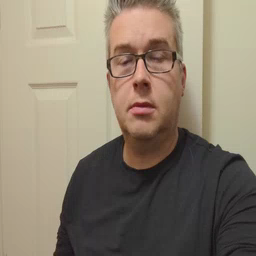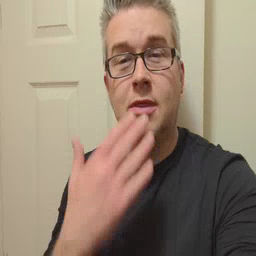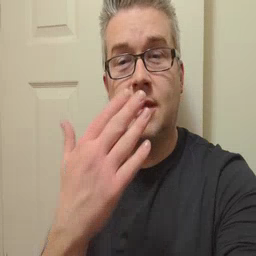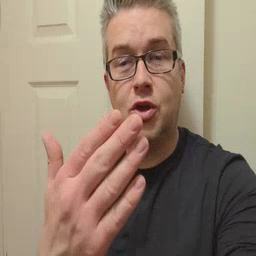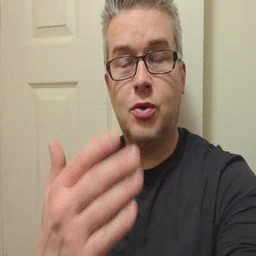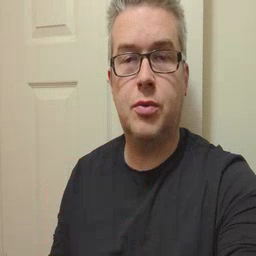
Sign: thankyou